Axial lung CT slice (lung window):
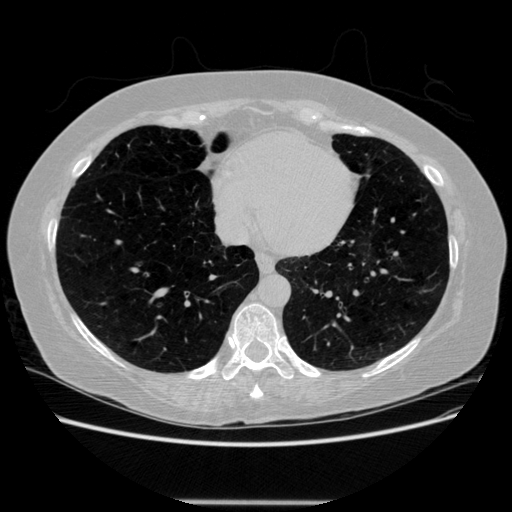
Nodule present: no